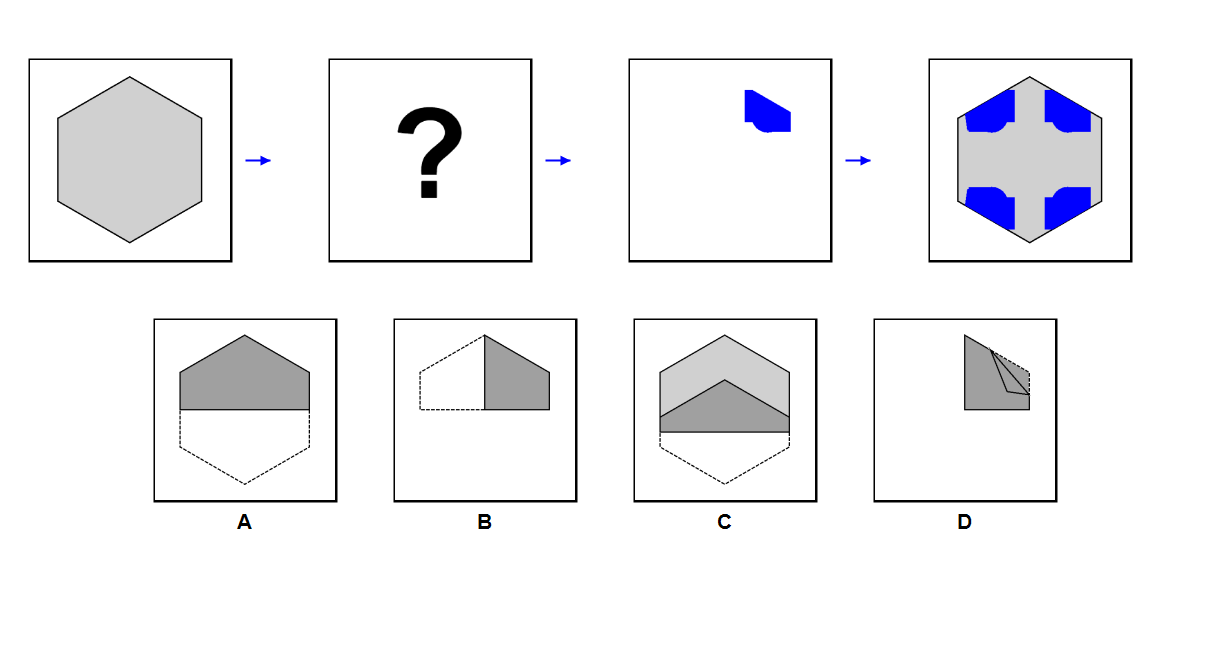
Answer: C